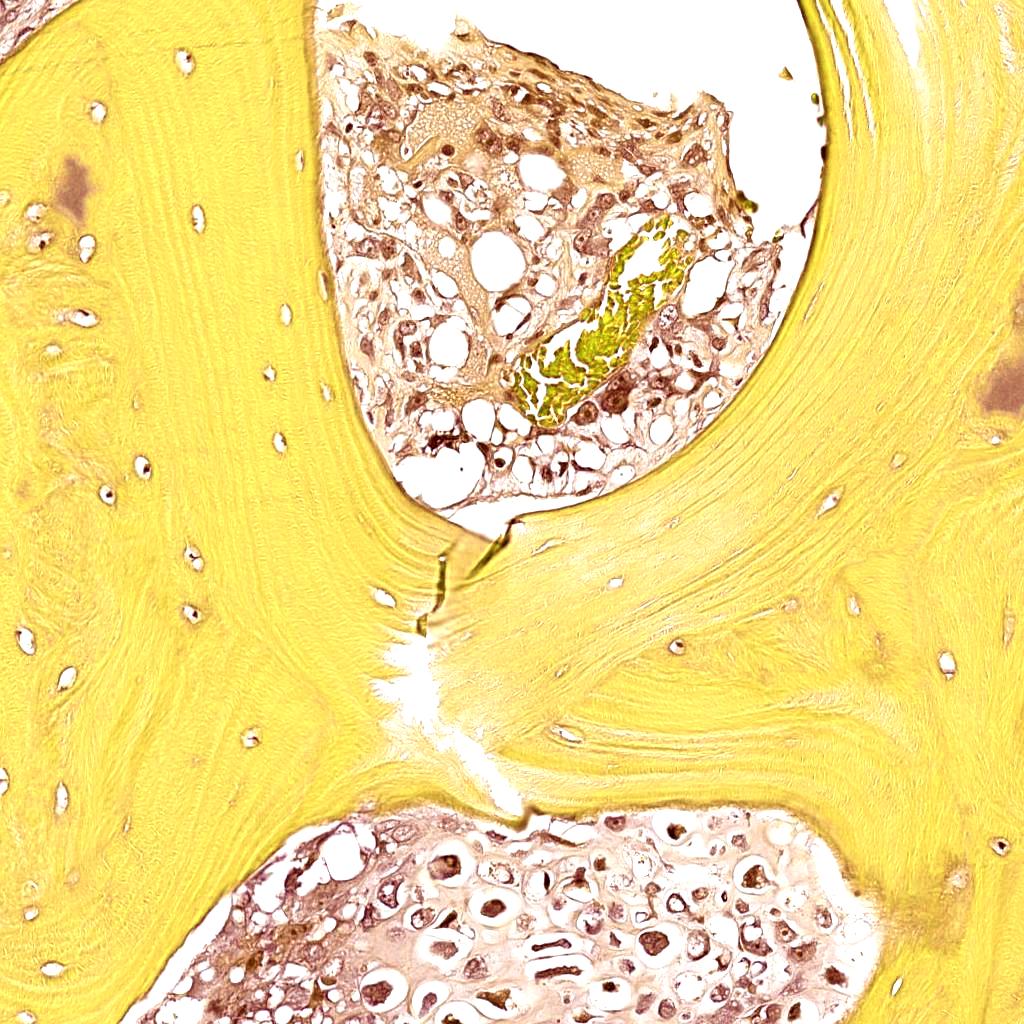
Label: Viable